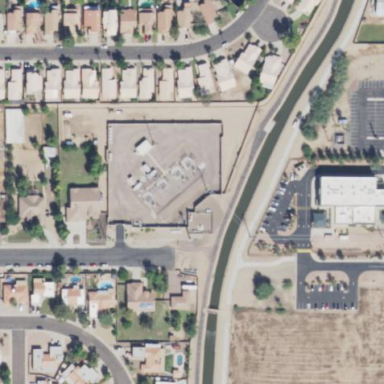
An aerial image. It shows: Outdoor power substation located behind wall. The substation operates at the distribution level.